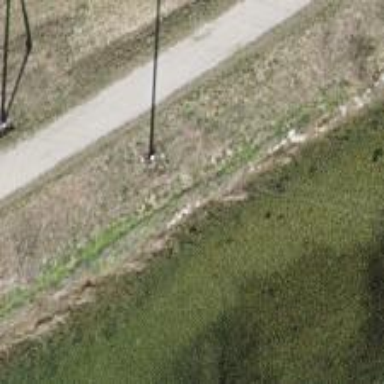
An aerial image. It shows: Power pole.